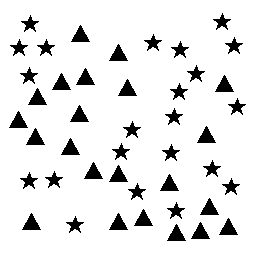
Squares: 0
Triangles: 22
Stars: 22
Total shapes: 44